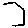
Label: hexagon